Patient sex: M
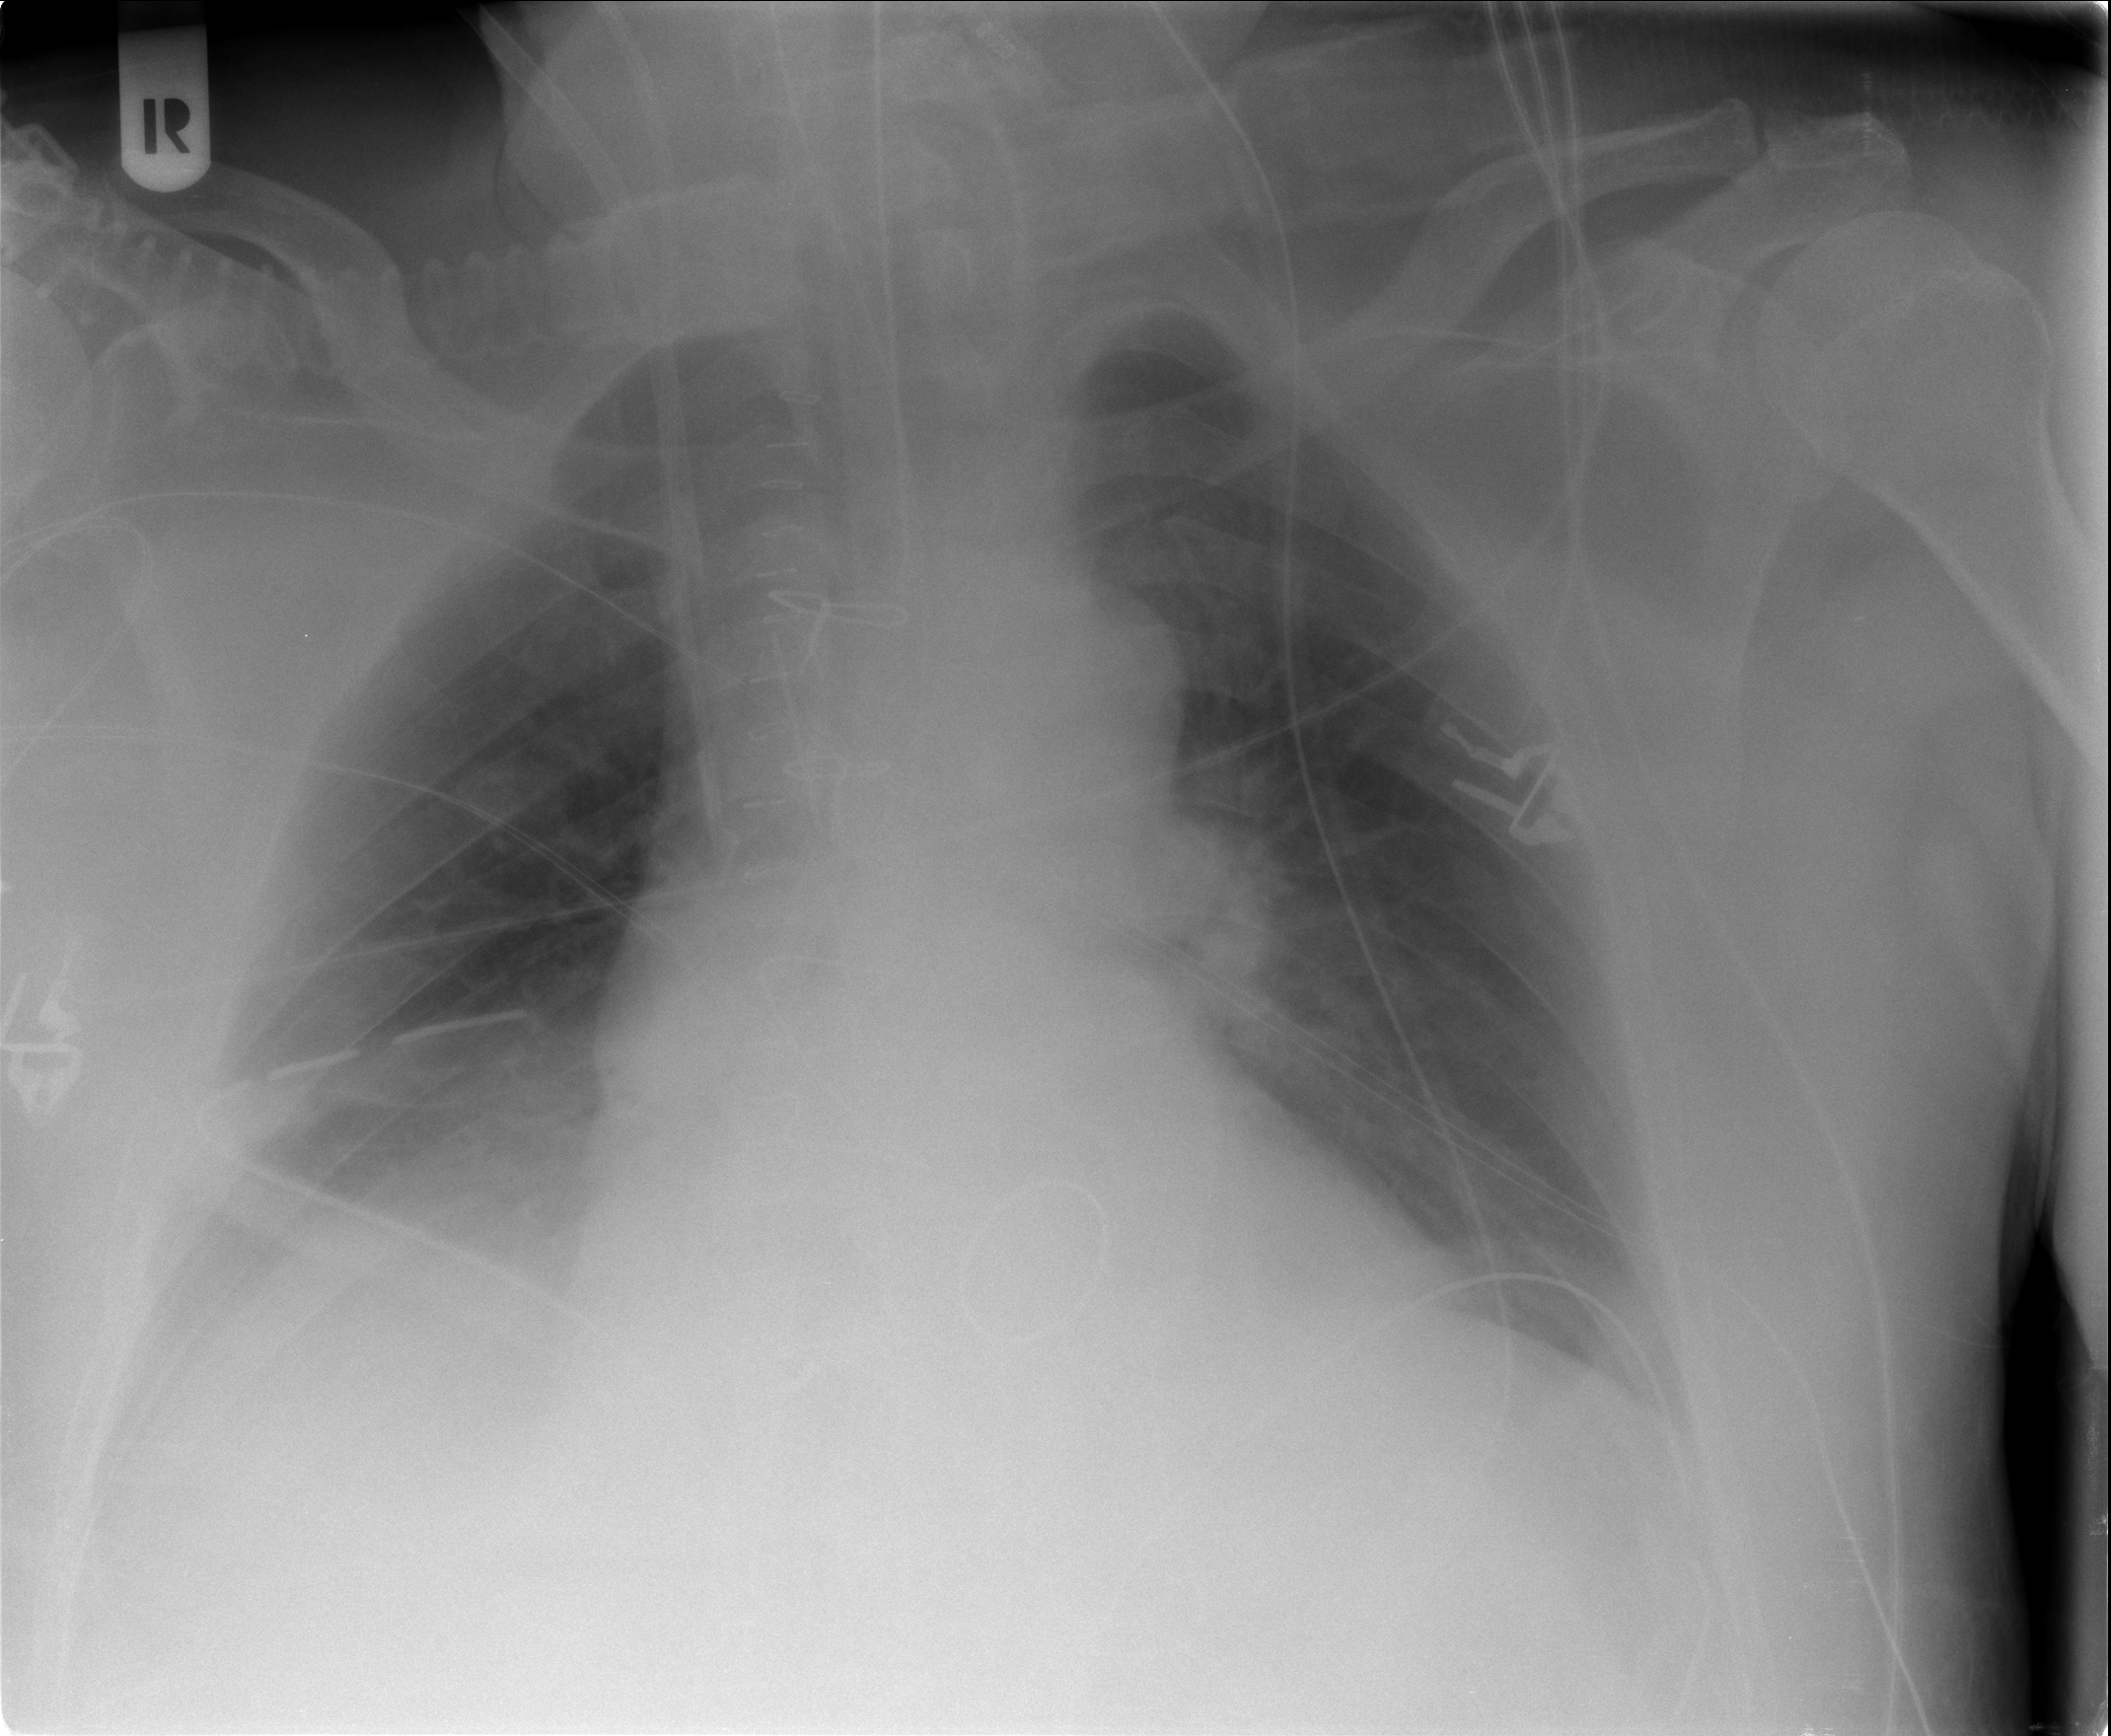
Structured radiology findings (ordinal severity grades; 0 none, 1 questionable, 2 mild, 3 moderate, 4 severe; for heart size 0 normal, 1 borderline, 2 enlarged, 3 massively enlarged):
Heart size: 2
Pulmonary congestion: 0
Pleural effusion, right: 2
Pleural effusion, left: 0
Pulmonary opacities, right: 0
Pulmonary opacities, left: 0
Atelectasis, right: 2
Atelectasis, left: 0